Interaction volume radius: 10 \u00c5
Interaction volume height: 20 \u00c5
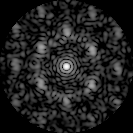
Disorder parameter: 0.6803